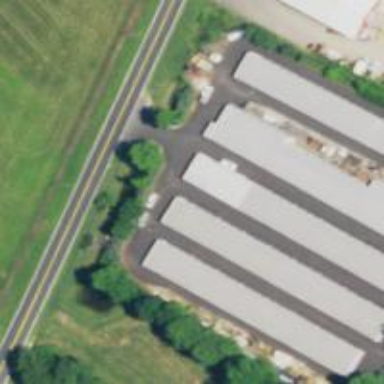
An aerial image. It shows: Group of garages.